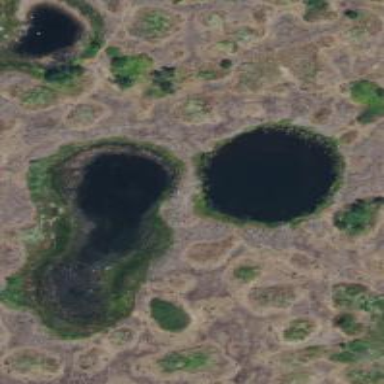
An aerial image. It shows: Marshy wetland area with water.